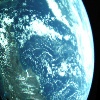
Label: cloud